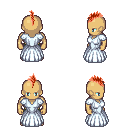
a pixel art fantasy rpg character, male body template, human, tanned skin, underdress, teal pants, red mohawk hairstyle, four views (front, back, left, right), 2x2 character sprite sheet, small pixel art, hard edges, no anti-aliasing